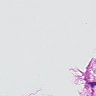
Metastatic tissue present: no